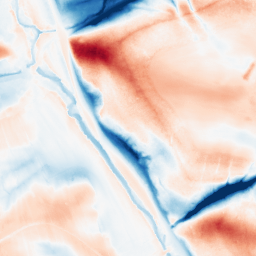
Category: classical
Decomposition family: gaussian_anisotropic
Decomposition parameters: sigma_x: 2
sigma_y: 20
Upsampling method: edge_directed
Upsampling parameters: scale: 4
Upsampling scale: 4